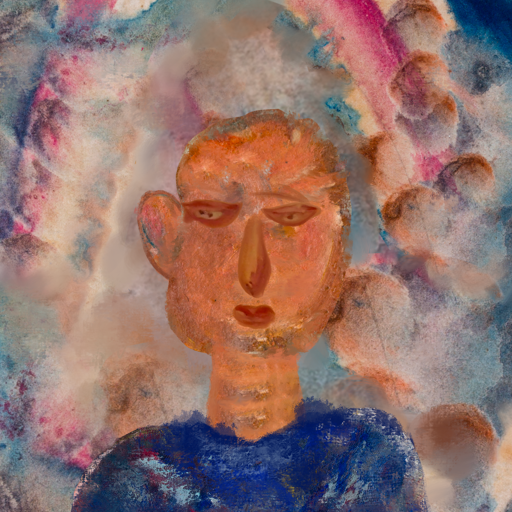
Background: Rupkatha, Head And Neck Front: Boggyland, Face Front: Pious_Lady, Bust: Irani, Hair Front: Blank, Head Accessory: Blank, Second Necklace: Blank, Necklace: Blank, Baby: Blank